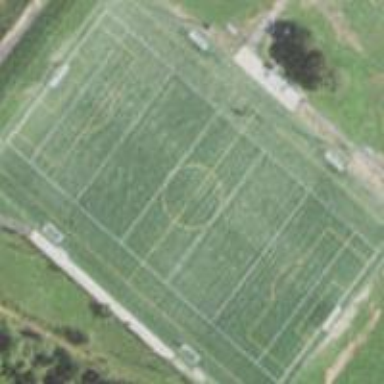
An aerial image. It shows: Soccer pitch with turf surface for leisure sports activities.